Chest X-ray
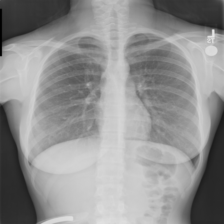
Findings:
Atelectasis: negative
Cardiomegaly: negative
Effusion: negative
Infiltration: negative
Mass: negative
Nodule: negative
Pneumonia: negative
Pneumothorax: negative
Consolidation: negative
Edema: negative
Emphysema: negative
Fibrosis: negative
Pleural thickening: negative
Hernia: negative